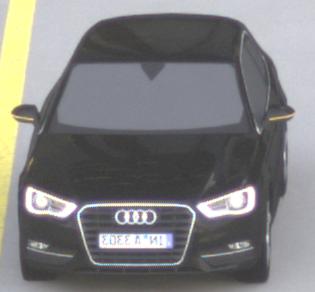
Make: Audi
Model: A3 1.2 TFSI
Detailed model: A3 (8V)
Model produced from: 2013/02
Model produced until: 2014/05
Doors: 3
Color: black
Road condition: dry road
Daytime: sunrise or sunset
Contrast: medium contrast